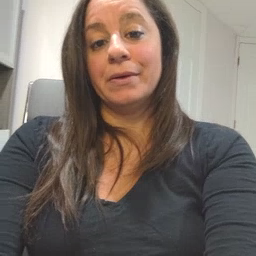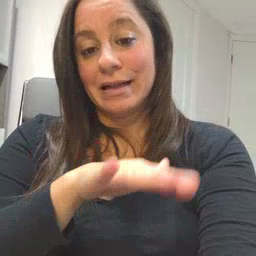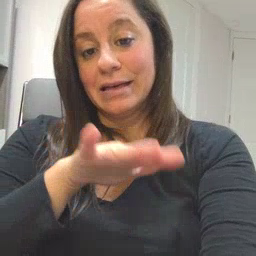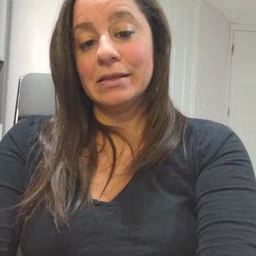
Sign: clean